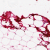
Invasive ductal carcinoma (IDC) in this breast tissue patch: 0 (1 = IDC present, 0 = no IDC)